Field crop: tomato
Growth stage: 2
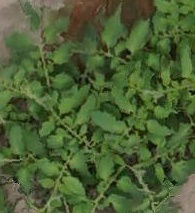
Species: tomato